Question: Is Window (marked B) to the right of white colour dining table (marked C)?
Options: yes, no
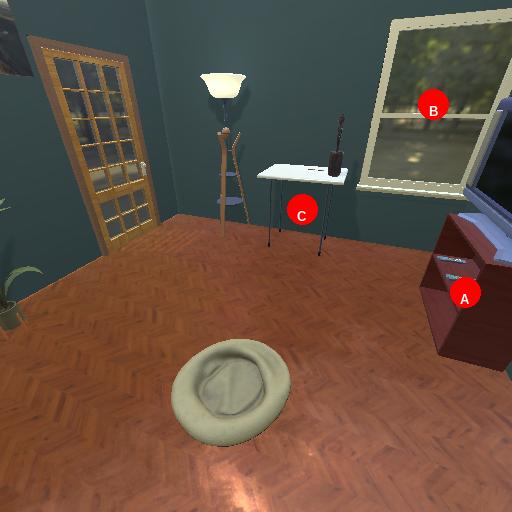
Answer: yes